【题型】填空题　【知识点】解析几何　【难度】medium
舒腾尺是荷兰数学家舒腾（1615-1660）设计的一种作图工具，如图，\(O\) 是滑槽 \(AB\) 的中点，短杆 \(ON\) 可绕 \(O\) 转动，长杆 \(MN\) 通过 \(N\) 处的铰链与 \(ON\) 连接，\(MN\) 上的栓子 \(D\) 可沿滑槽 \(AB\) 滑动，当点 \(D\) 在滑槽 \(AB\) 内作往复移动时，带动点 \(N\) 绕 \(O\) 转动，点 \(M\) 也随之而运动，记点 \(N\) 的运动轨迹为 \(C_1\)，点 \(M\) 的运动轨迹为 \(C_2\). 若 \(ON = DN = 1\)，\(MN = 3\)，且 \(AB \geq 4\)，过 \(C_2\) 上的点 \(P\) 向 \(C_1\) 作切线，则切线长的最大值为 \(\underline{\quad\quad}\).

\vspace{1em}

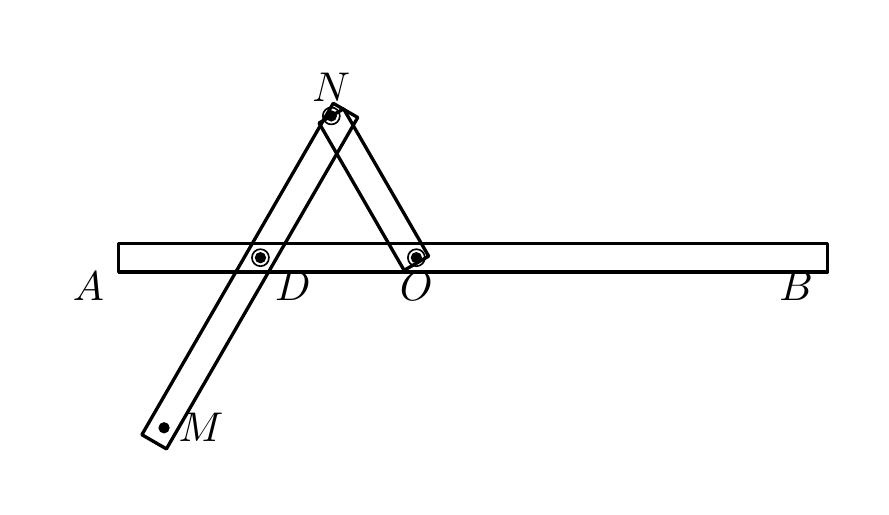
【解答】

\textbf{【答案】} \(\boldsymbol{\sqrt{15}}\)

\vspace{1em}

\textbf{【分析】}
以滑槽 \(AB\) 所在的直线为 \(x\) 轴，\(O\) 为坐标原点建立平面直角坐标系，分别求出曲线 \(C_1\) 和 \(C_2\) 的方程，利用三角换元设椭圆上任意一点的坐标，先求出 \(OP\) 的最大值，然后利用圆的切线长的求解方法，即可求得答案.

\vspace{1em}

\textbf{【详解】}
如图，以滑槽 \(AB\) 所在的直线为 \(x\) 轴，\(O\) 为坐标原点建立平面直角坐标系，

因为 \(ON = 1\)，所以点 \(N\) 的运动轨迹 \(C_1\) 是以 \(O\) 为圆心，1 为半径的圆，

则其方程为 \(x^2 + y^2 = 1\)，

设 \(N(\cos\theta,\sin\theta)\)，因为 \(ON = DN = 1\)，所以 \(D(2\cos\theta,0)\)，

因为 \(MN = 3\)，所以 \(\overrightarrow{NM} = 3\overrightarrow{ND}\)，

设 \(M(x,y)\)，则 \((x - \cos\theta, y - \sin\theta) = 3(\cos\theta, -\sin\theta)\)，得 \(x = 4\cos\theta,\ y = -2\sin\theta\)，

所以 \(M(4\cos\theta,-2\sin\theta)\)，则点 \(M\) 的轨迹 \(C_2\) 是椭圆，其方程为 \(\dfrac{x^2}{16} + \dfrac{y^2}{4} = 1\)，

设 \(C_2\) 上的点 \(P(4\cos\alpha,-2\sin\alpha)\)，则
\[
OP^2 = 16\cos^2\alpha + 4\sin^2\alpha = 4 + 12\cos^2\alpha \leq 16,
\]

所以切线长为 \(\sqrt{OP^2 - 1} \leq \sqrt{16 - 1} = \sqrt{15}\)，

所以切线长的最大值为 \(\sqrt{15}\)，

故答案为：\(\boldsymbol{\sqrt{15}}\).

\vspace{1em}

\textbf{【点睛】}
关键点点睛：此题考查动点的轨迹方程的求法，考查与椭圆有关的最值问题，解题的关键是根据题意求出动点的轨迹方程，考查数形结合的思想.

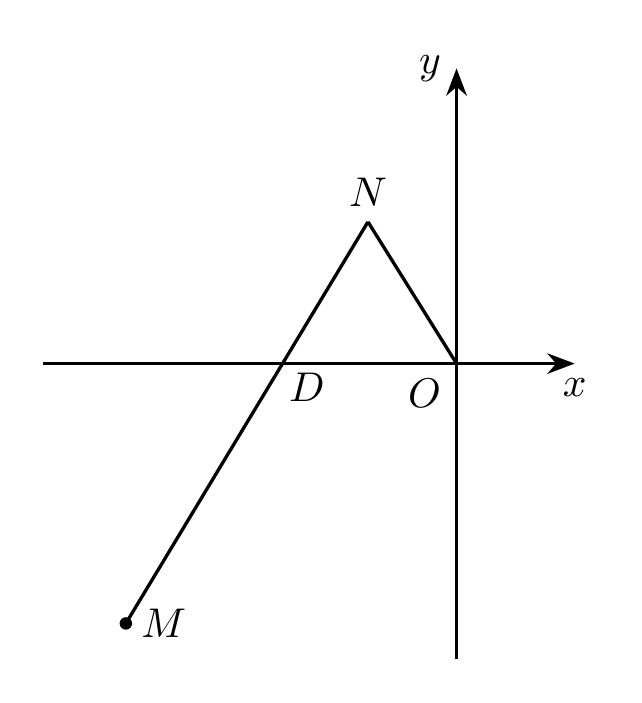